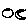
Label: moon